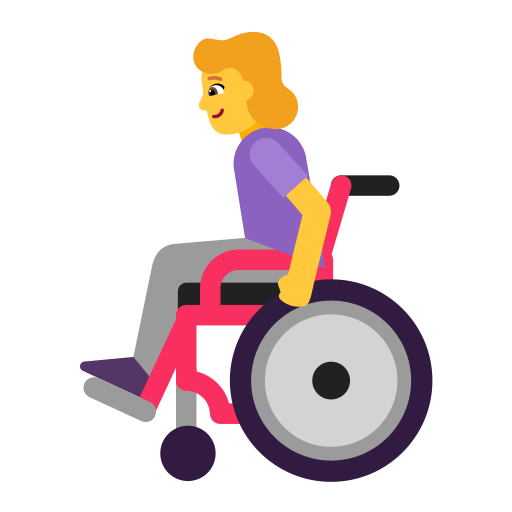
woman in manual wheelchair flat default